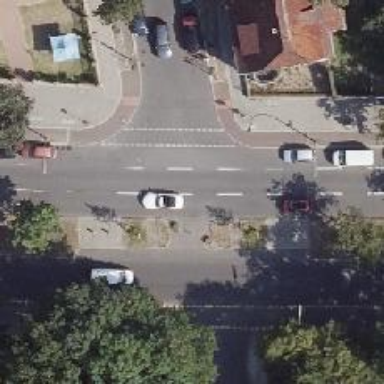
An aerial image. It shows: Asphalt cycleway for cycling.